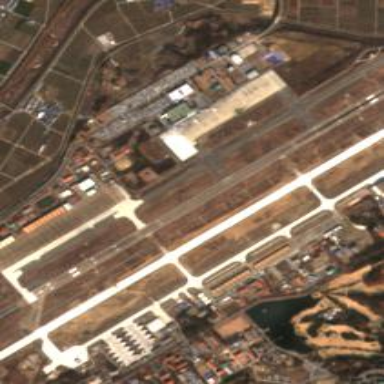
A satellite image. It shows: Aerodrome that serves as both military and public airport.